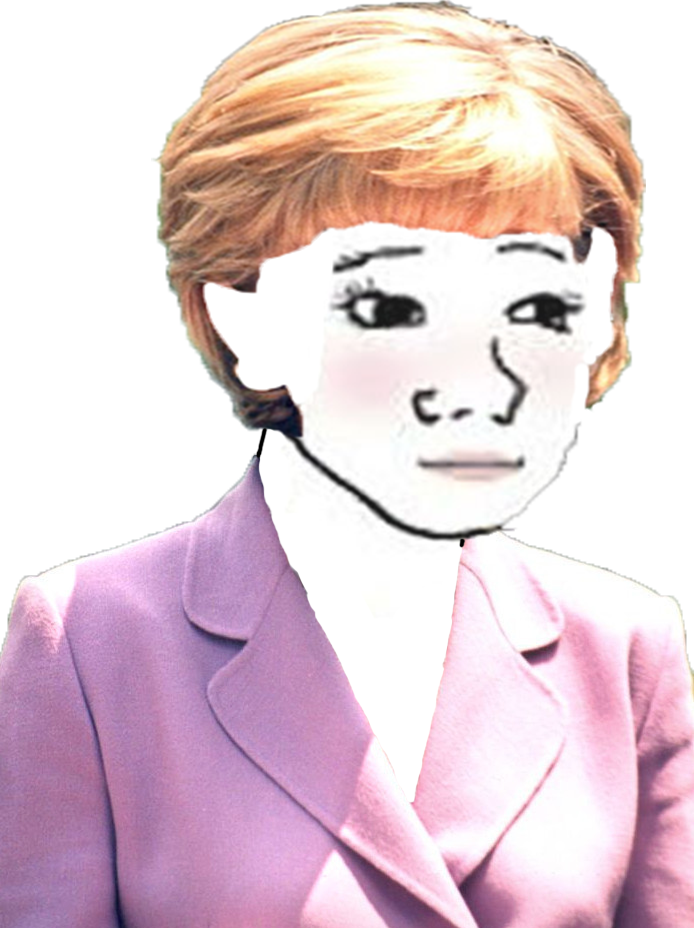
Label: 5_Trad_Wife